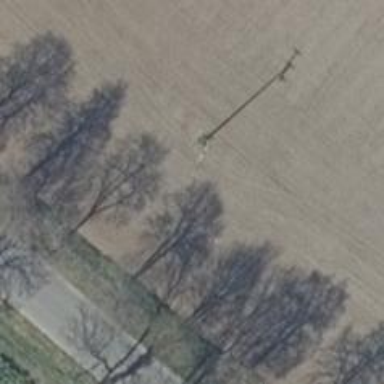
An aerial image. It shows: Minor power line with three cables.